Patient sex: M
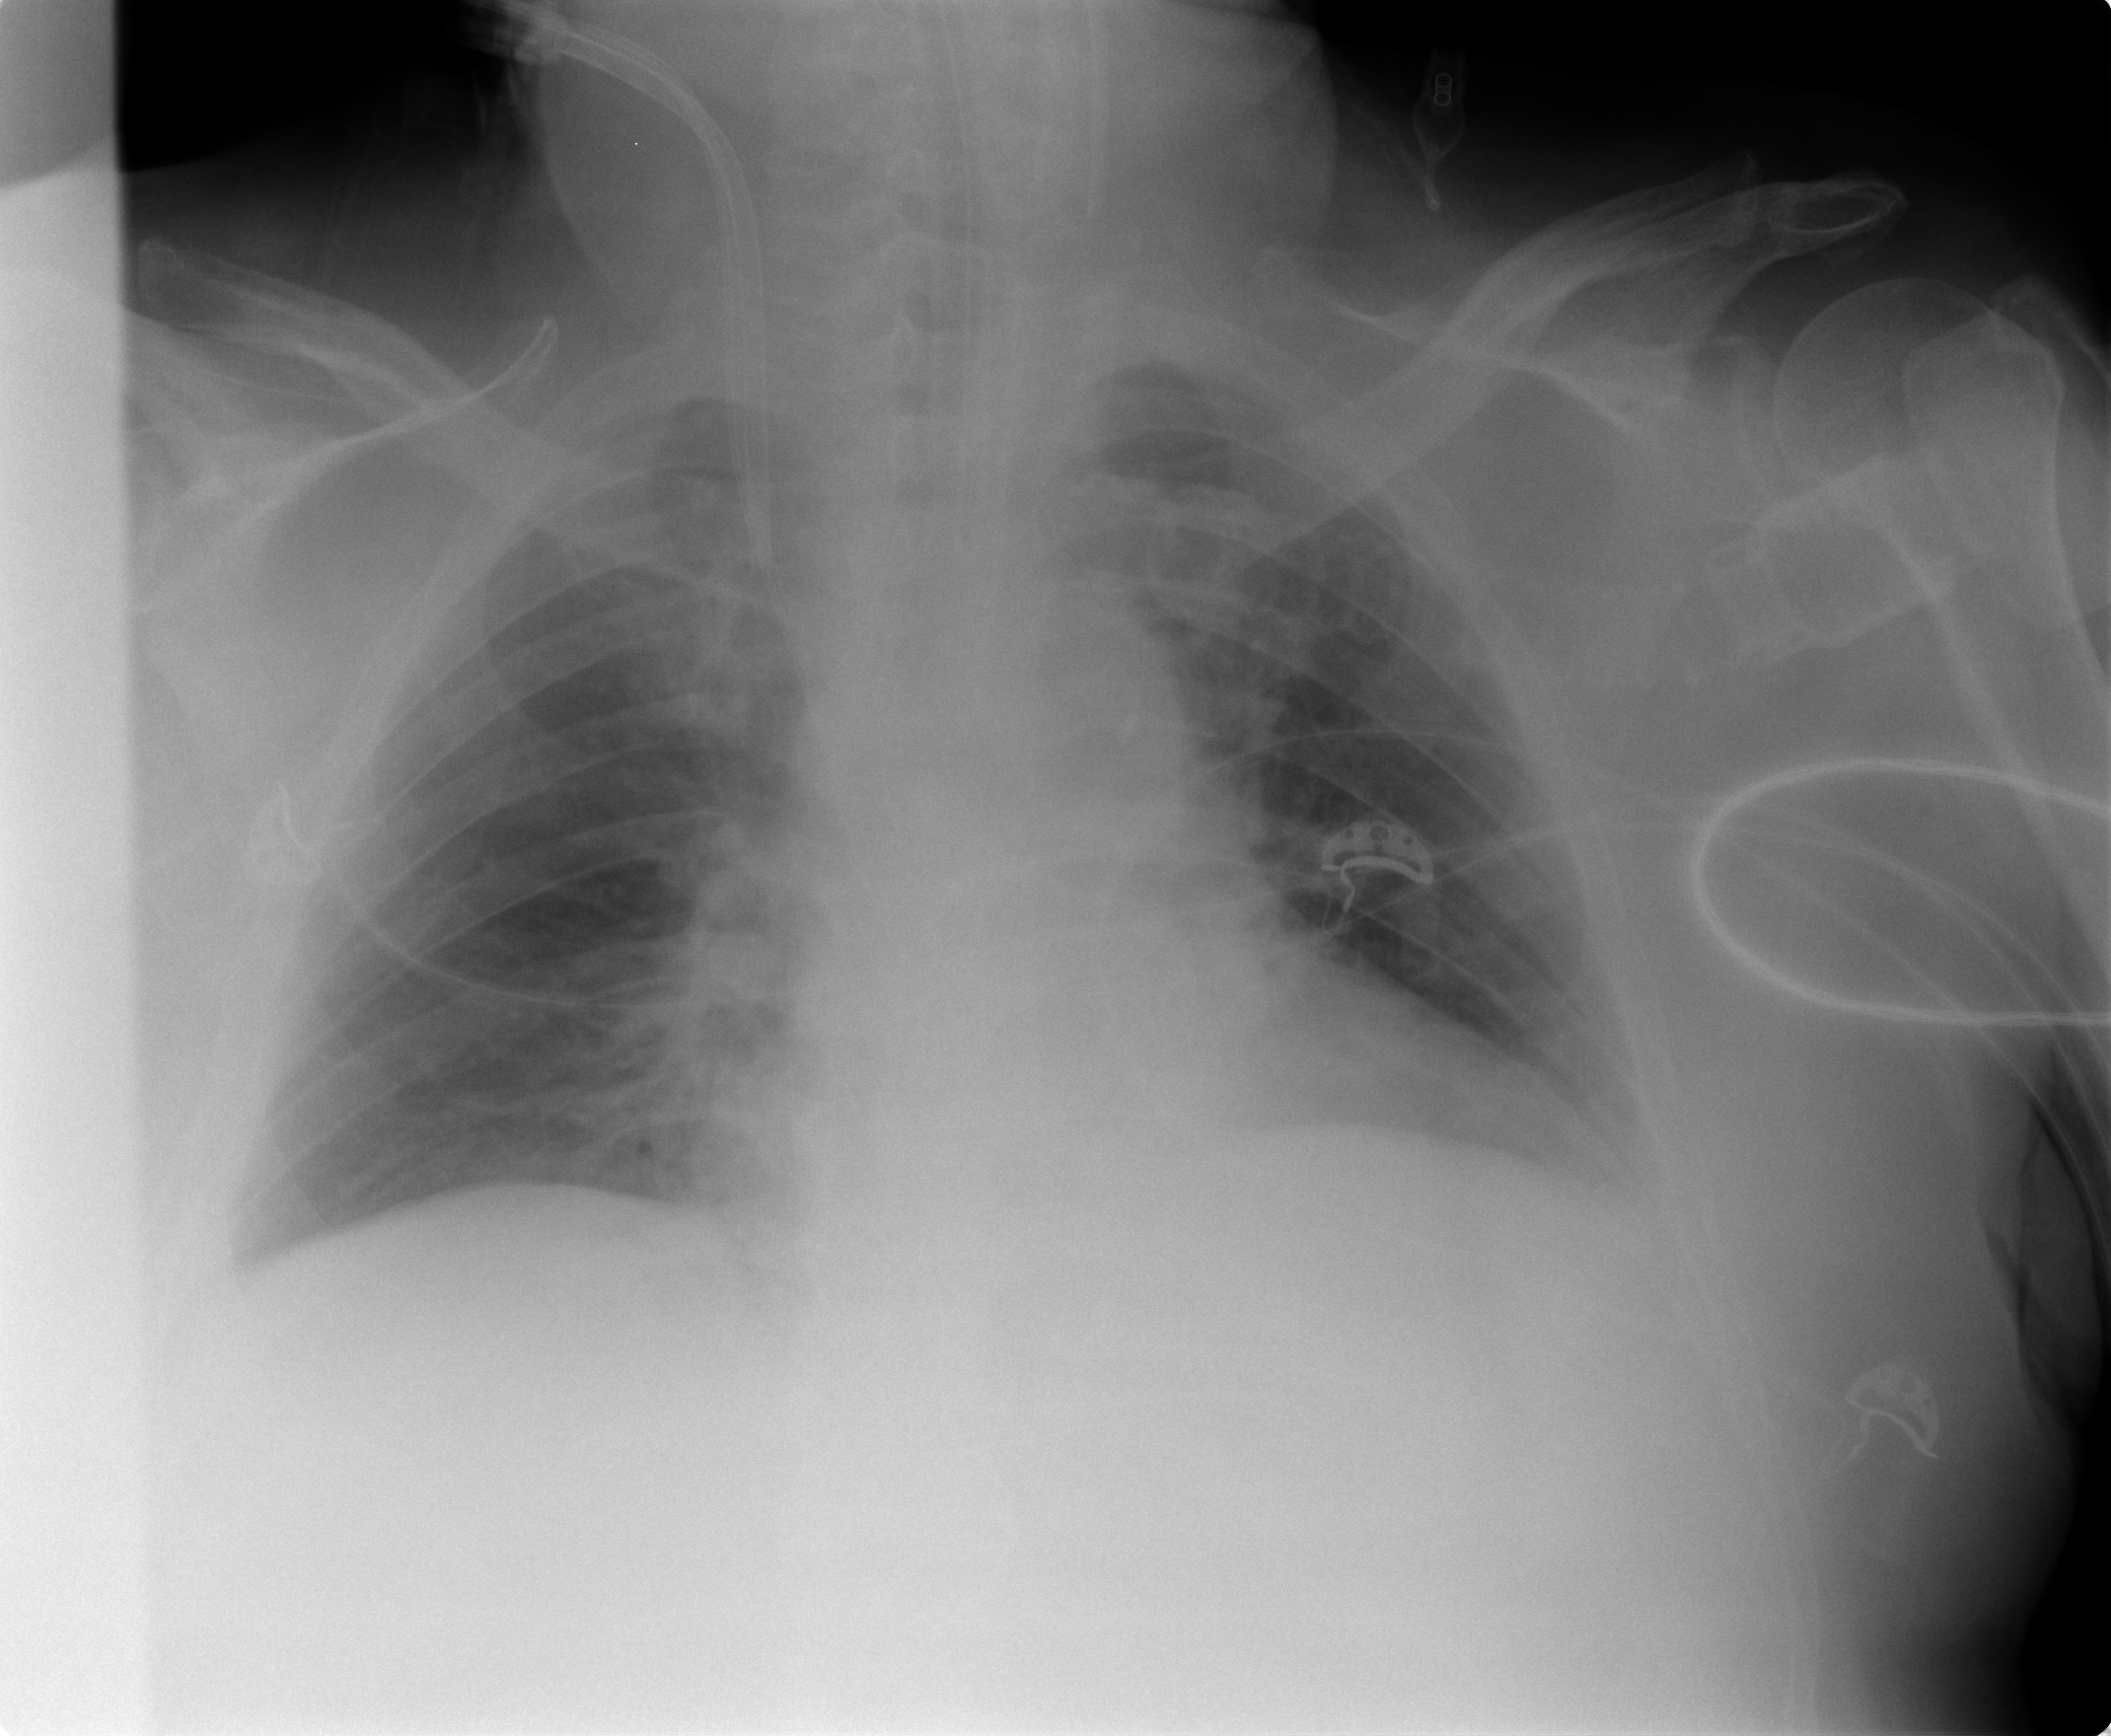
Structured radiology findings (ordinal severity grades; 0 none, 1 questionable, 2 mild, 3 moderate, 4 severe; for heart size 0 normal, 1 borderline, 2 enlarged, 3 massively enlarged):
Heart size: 0
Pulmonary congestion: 0
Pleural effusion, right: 0
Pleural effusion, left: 1
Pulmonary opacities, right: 0
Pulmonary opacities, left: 0
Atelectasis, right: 2
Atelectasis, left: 2